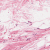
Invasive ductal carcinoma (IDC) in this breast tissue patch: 0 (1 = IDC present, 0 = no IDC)